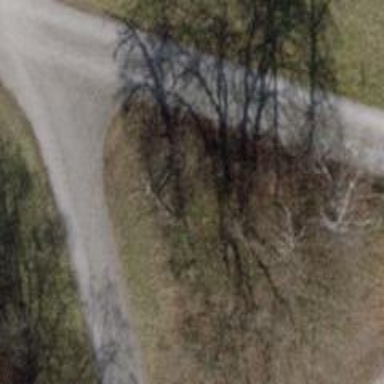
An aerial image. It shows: Brown bench.